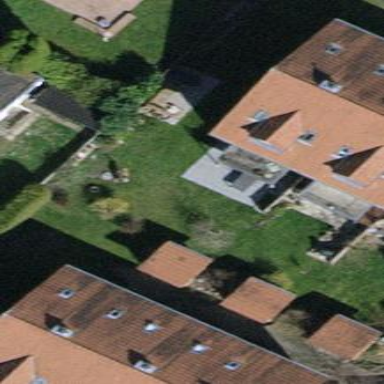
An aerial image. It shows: Building with tiled roof.